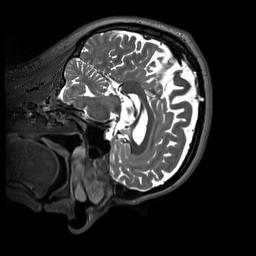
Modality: T2w
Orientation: sagittal
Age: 56
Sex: male
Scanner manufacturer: siemens
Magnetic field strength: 3 T
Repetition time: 3.2 s
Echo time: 0.412 s